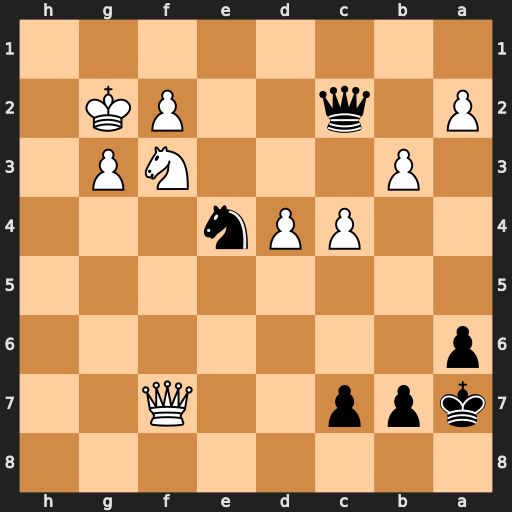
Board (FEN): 8/kpp2Q2/p7/8/2PPn3/1P3NP1/P1q2PK1/8
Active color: b
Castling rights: -
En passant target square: -
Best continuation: Qxf2+ Kh3 Qxg3#